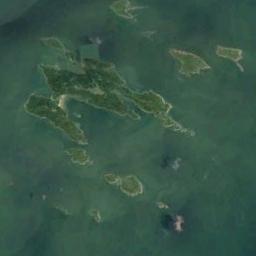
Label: island